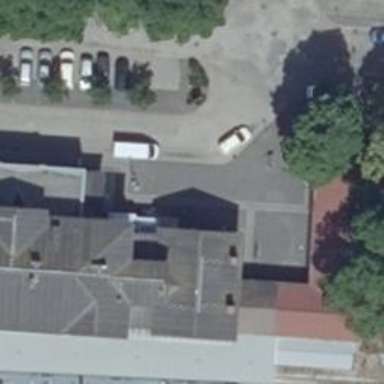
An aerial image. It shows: Taxi stand.